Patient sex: M
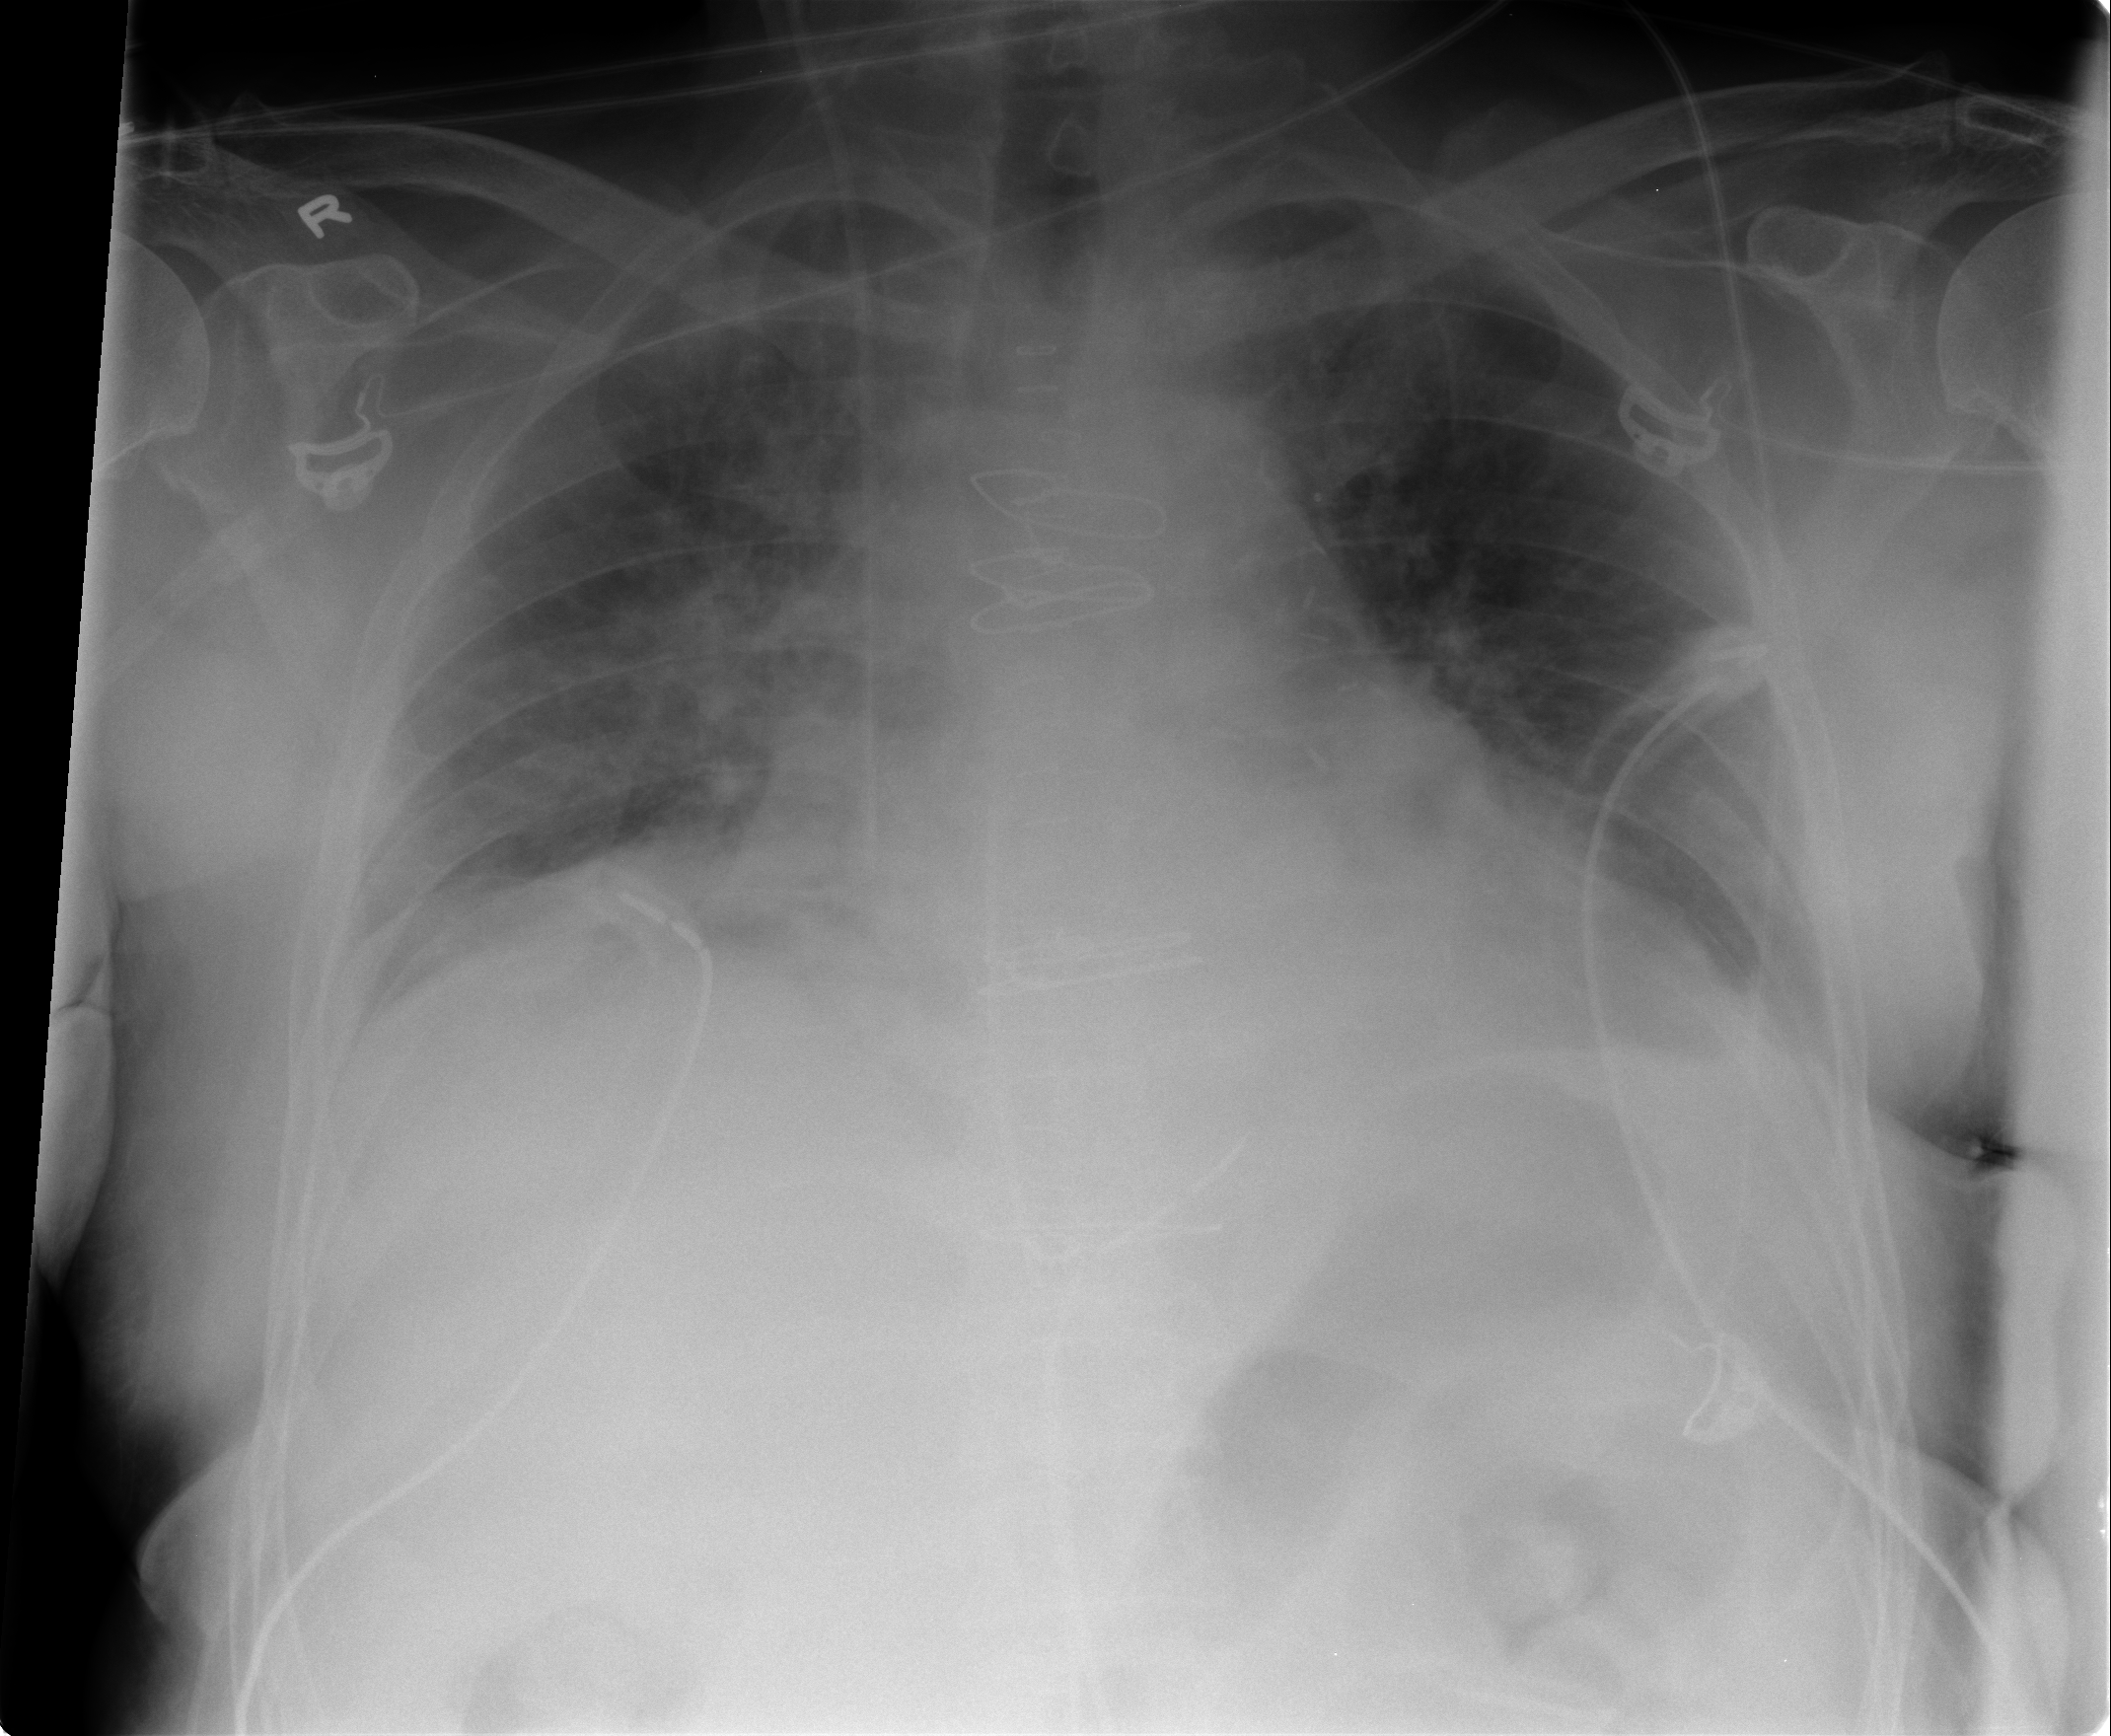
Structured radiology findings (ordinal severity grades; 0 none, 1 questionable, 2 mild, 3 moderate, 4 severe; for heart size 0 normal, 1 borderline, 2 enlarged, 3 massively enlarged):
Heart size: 2
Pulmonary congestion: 2
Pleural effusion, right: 1
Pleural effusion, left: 0
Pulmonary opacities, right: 0
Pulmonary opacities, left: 0
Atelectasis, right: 2
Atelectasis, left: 2